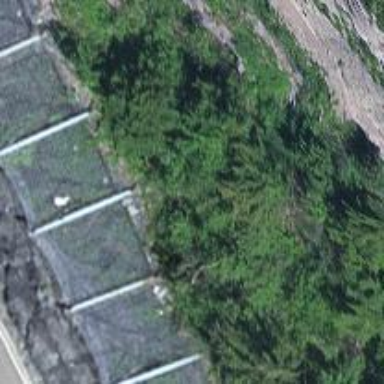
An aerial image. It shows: Fence.